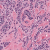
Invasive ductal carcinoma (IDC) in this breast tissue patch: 1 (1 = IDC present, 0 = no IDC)